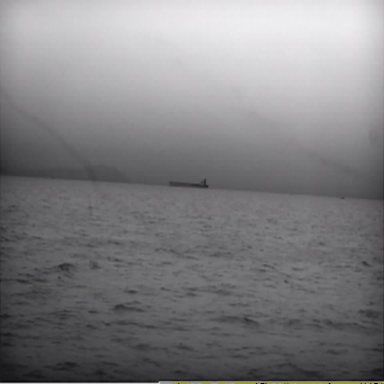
There is a liner in the infrared image.